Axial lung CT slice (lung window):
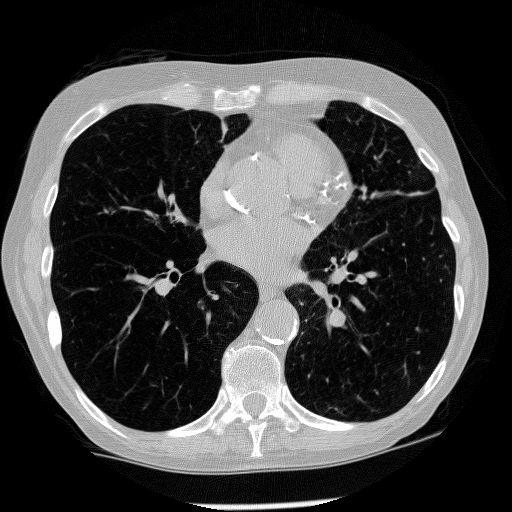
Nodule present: no